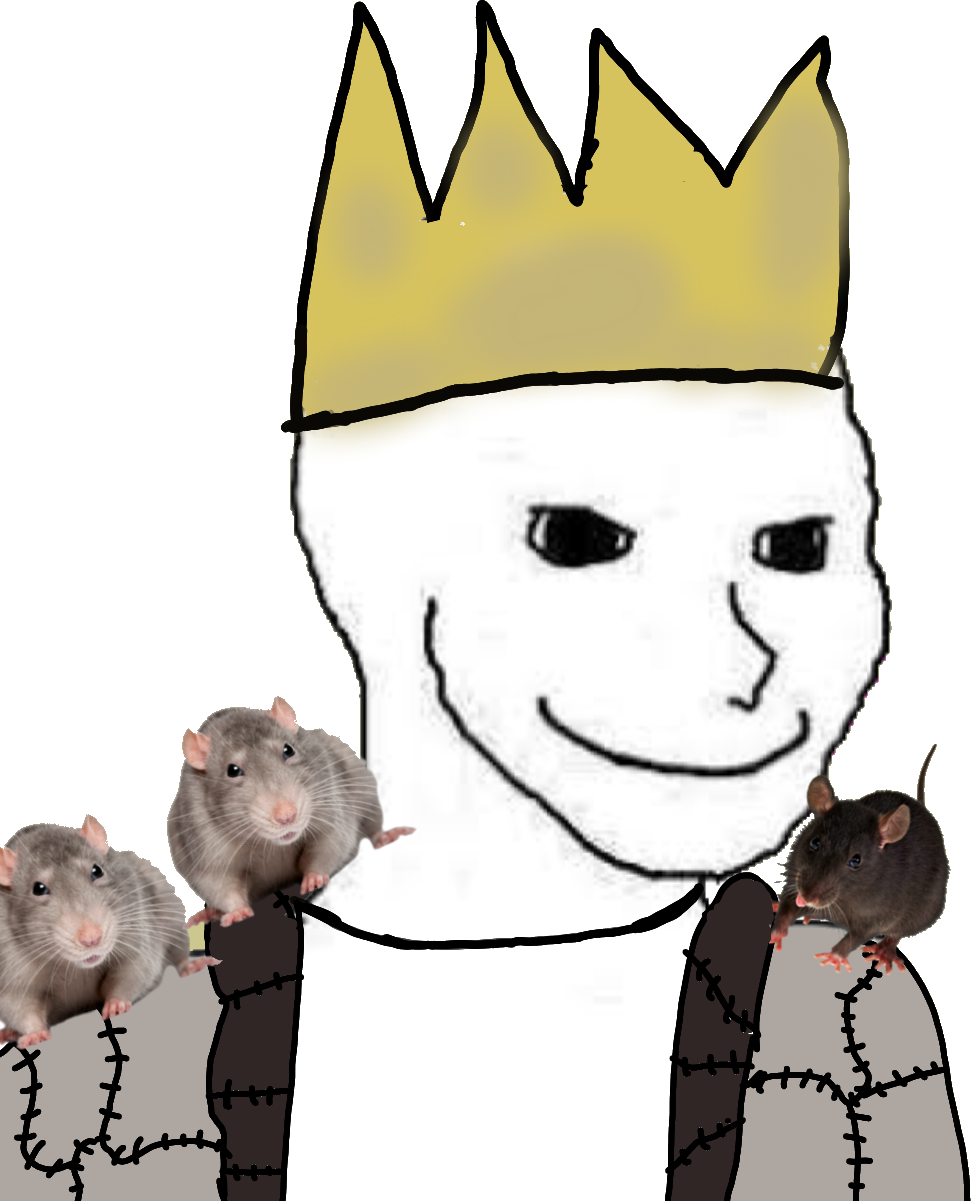
Label: 5_Oomer